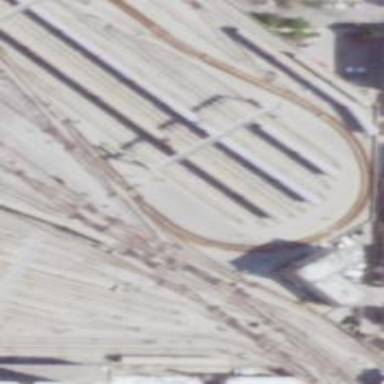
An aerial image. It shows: Yard area with electrified rail tracks.